Field crop: maize
Growth stage: 2
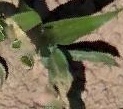
Species: maize